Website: macys
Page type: account-selection
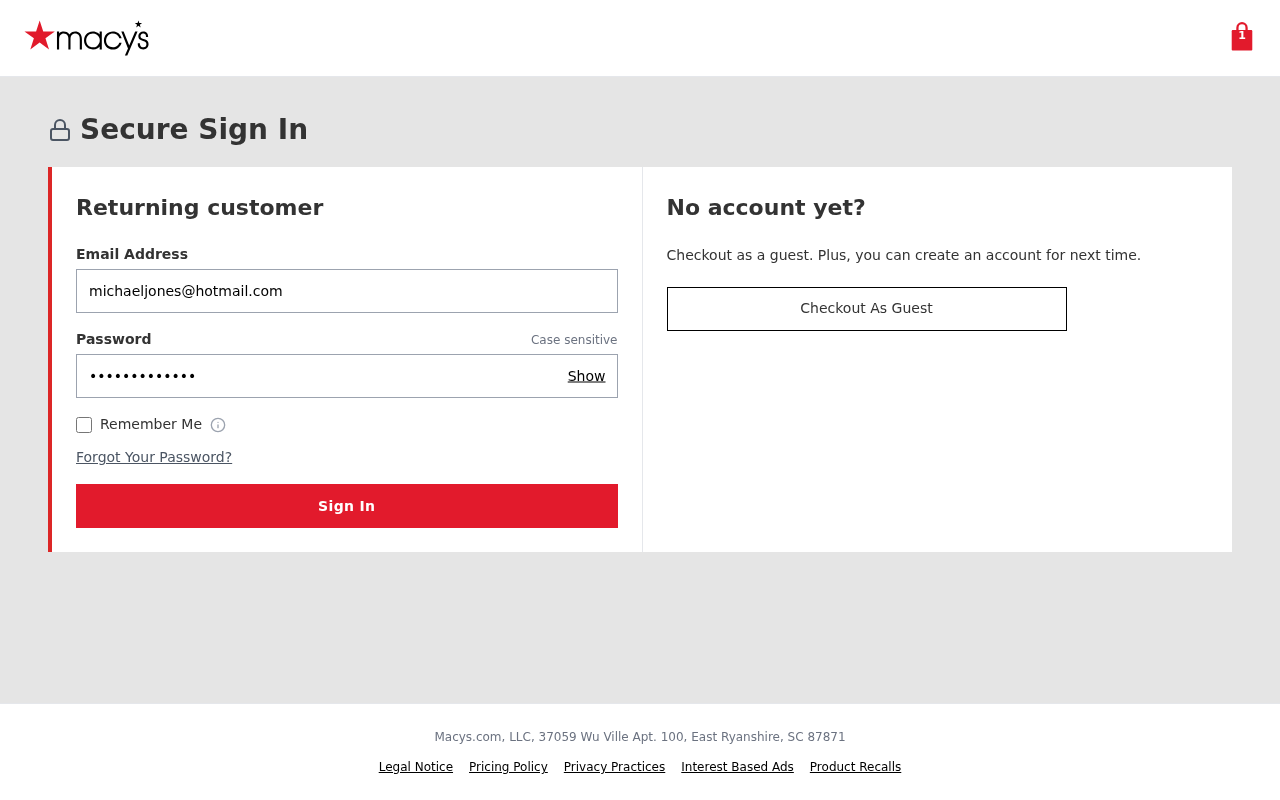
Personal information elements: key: PII_EMAIL
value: michaeljones@hotmail.com
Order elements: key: ORDER_NUM_ITEMS
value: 1